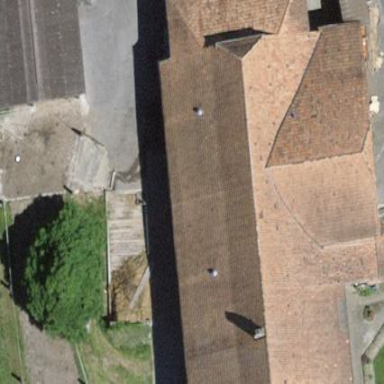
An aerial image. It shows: Farm building.